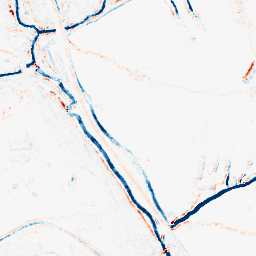
Category: morphological
Decomposition family: morphological_ellipse
Decomposition parameters: operation: average
width: 5
height: 5
Upsampling method: cubic_mitchell
Upsampling parameters: scale: 4
Upsampling scale: 4